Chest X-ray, PA view. Patient: 38 years old, sex F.
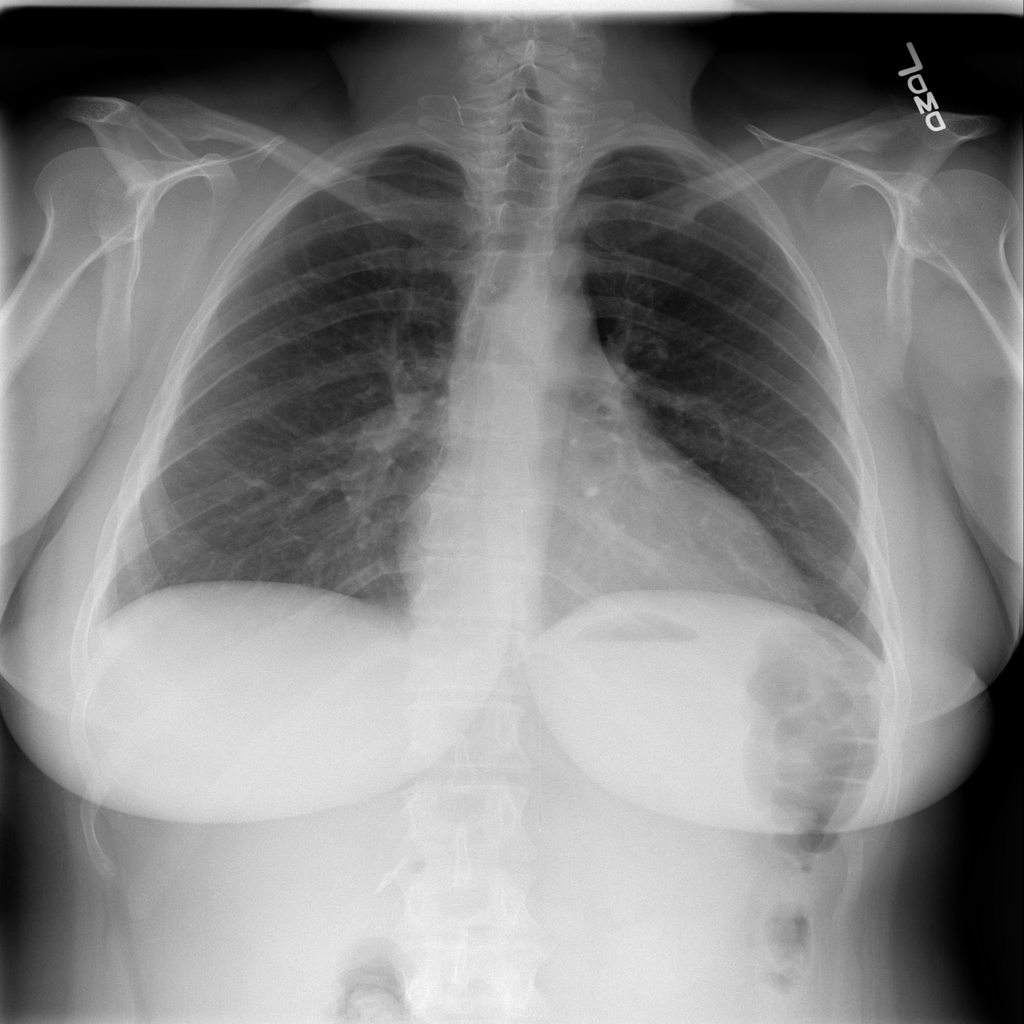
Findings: No Finding